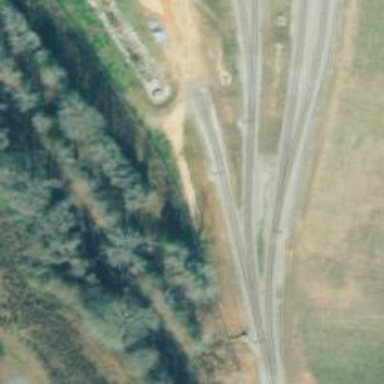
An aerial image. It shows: Railway spur service.